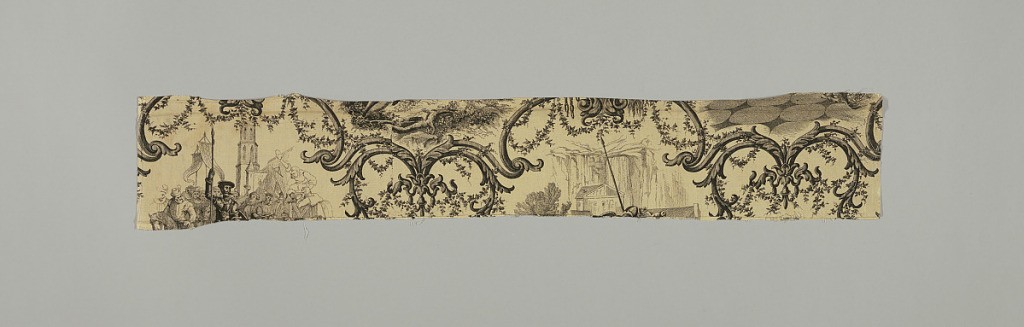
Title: Textile
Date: ca. 1850
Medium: cotton Technique: printed by engraved roller on plain weave
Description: Cream colored cotton, printed in black. Scenes from Don Quixote. Elaborate enframents in rococo style for various episodes. On grouped emblems inscriptions: Amadis de Gaula, Ami Dulcinea". On another: "Post Tenebras Spero Lucem, Galatea, Buscapia, etc." Both selvages present. Each scene about 0M260 high (10 1/2").